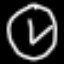
Label: clock